Interaction volume radius: 10 \u00c5
Interaction volume height: 10 \u00c5
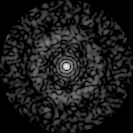
Disorder parameter: 0.815